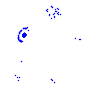
Particle: pion